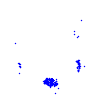
Particle: kaon